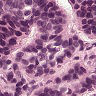
Metastatic tissue present: yes